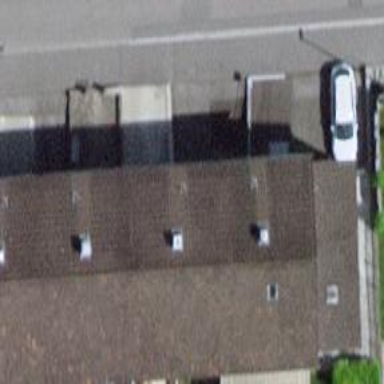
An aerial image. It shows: Image showing building with apartments.